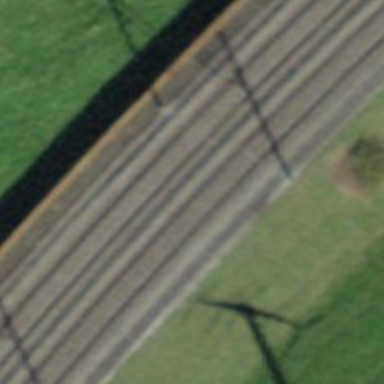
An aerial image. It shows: Railway track with contact lines for electrification.